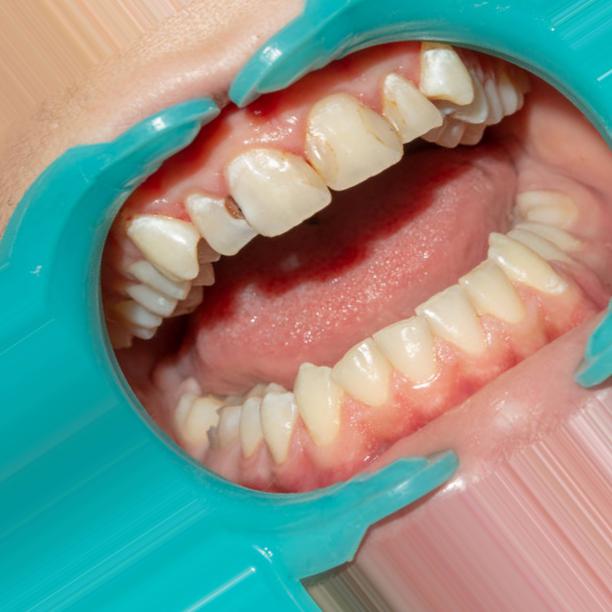
Condition: Caries